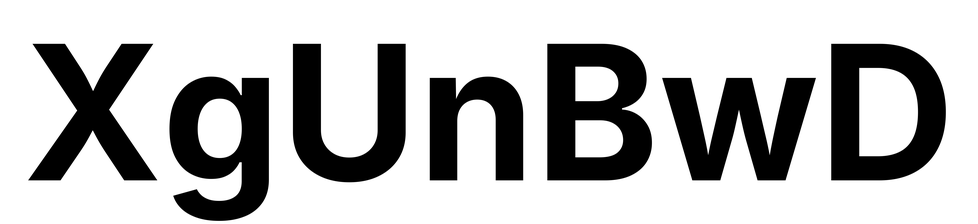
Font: Inter_Bold